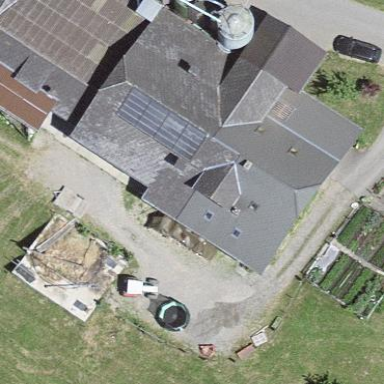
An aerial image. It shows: Farm building.